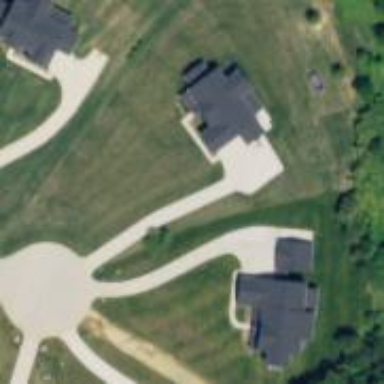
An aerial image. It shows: Driveway leading to service road.